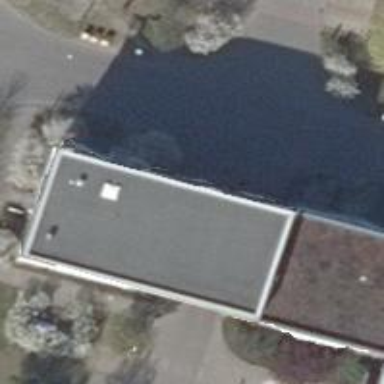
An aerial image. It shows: Flat-roofed commercial building.